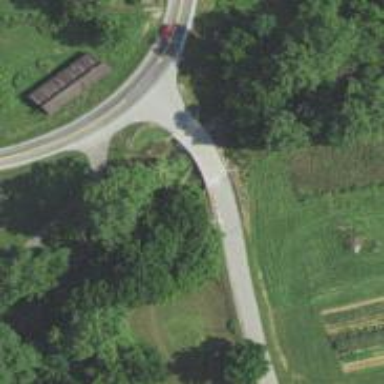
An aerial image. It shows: Unclassified road with bridge.